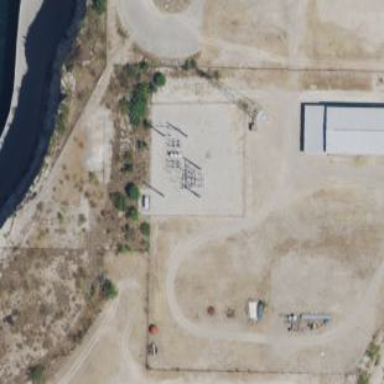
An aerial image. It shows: Outdoor power substation. The substation is at the transmission level. It is surrounded by fence.